Question: I'm creating a latch-free concurrent 'HashMap' in Rust. The throughput curve looks as I would expect up to around 16 threads, at which point performance beings to drop.
Throughput (MOps/sec) vs. Num threads

I used a Google Cloud instance with 48 vCPUs and 200GB RAM. I tried enabling/disabling hyperthreading but it had no noticeable result.
Here's how I'm spawning the threads:
'''
for i in 0..num_threads {
//clone the shared data structure
let ht = Arc::clone(&ht);
let handle = thread::spawn(move || {
for j in 0..adds_per_thread {
//randomly generate and add a (key, value)
let key = thread_rng().gen::<u32>();
let value = thread_rng().gen::<u32>();
ht.set_item(key, value);
}
});
handles.push(handle);
}
for handle in handles {
handle.join().unwrap();
}
'''
I'm out of ideas; is my Rust code correct for multithreading?
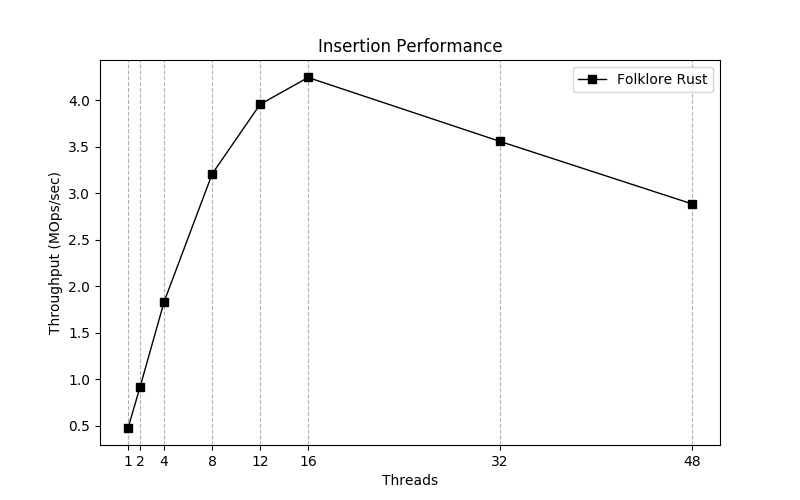
Answer: If all your threads spend all their time hammering on your lock-free data structure, yes you'll get contention once you have enough threads. With enough writers they'll contend for the same cache line in the table more often. (Also, possibly time spent in the PRNG doesn't hide contention for shared bandwidth to cache or DRAM).
Instead of just a plateau, you'll maybe start hitting more CAS retries and stuff like that, including any contention backoff mechanism. Also, threads will suffer cache misses and even <URL> from some atomic reads; not everything will be atomic RMWs or writes.
This is not the normal use-case for lock-free data structures; usually you use them with code that does significant work other than hammering on them, so actual contention is low. Also, real workloads for a hashmap are rarely write-only (although that can happen if you just want to deduplicate something).
Read scales very well with number of readers, but write will hit contention.